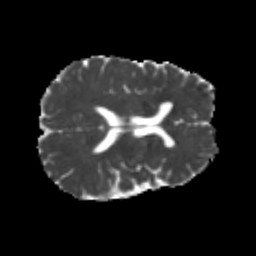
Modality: MD
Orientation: axial
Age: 24
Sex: male
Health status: healthy
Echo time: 0.074 s